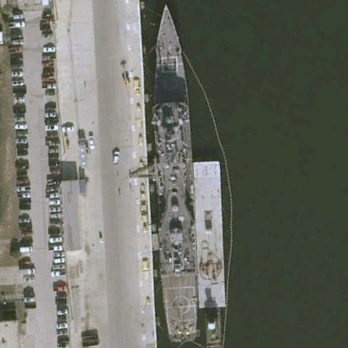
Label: cruiser